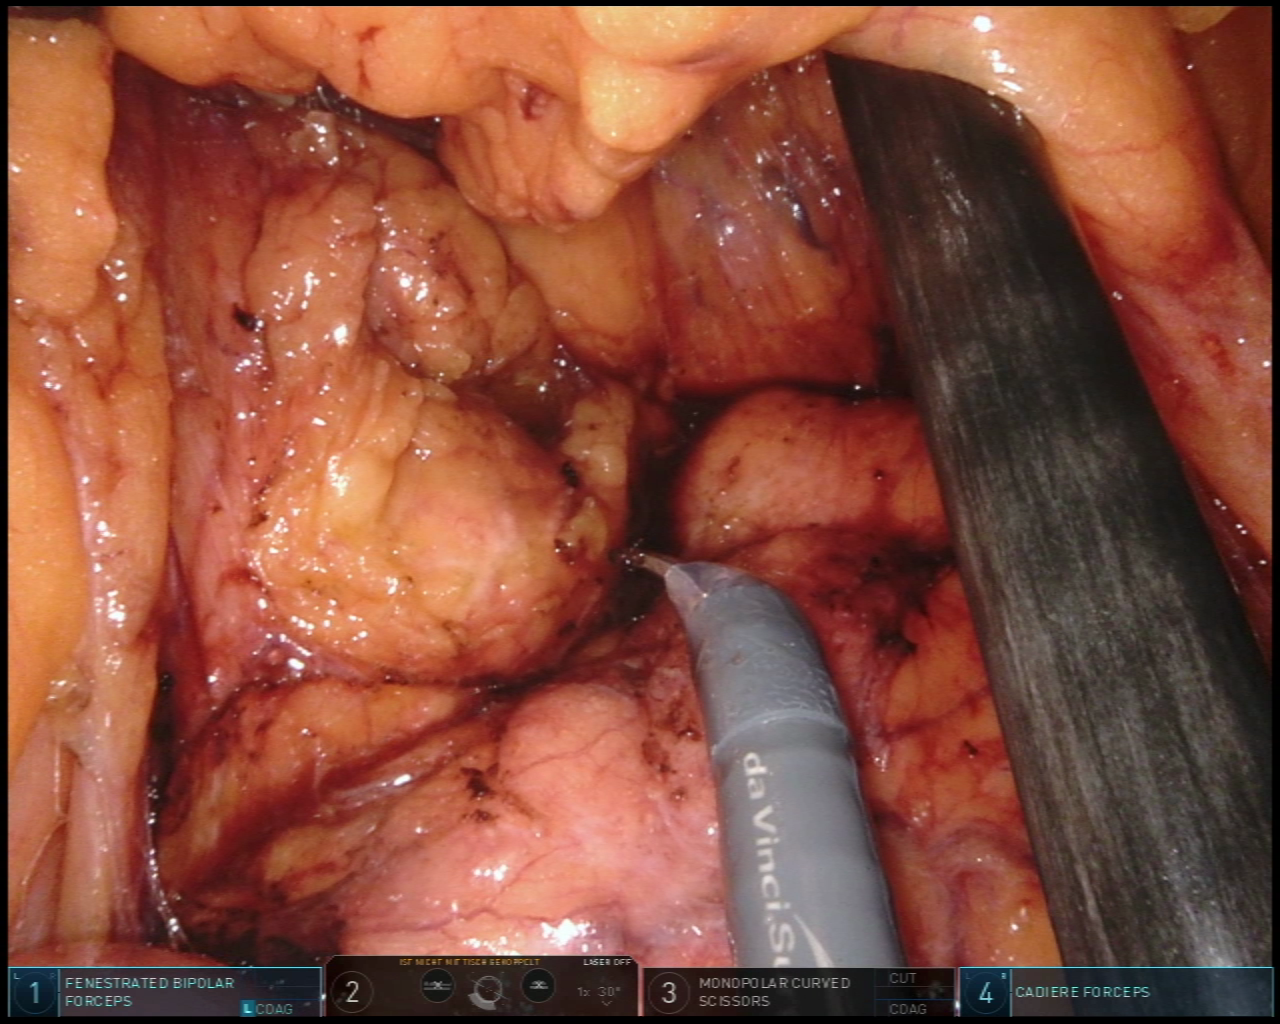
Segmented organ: pancreas
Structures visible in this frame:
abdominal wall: no
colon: no
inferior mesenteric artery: no
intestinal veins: no
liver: no
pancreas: yes
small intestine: yes
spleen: no
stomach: no
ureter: no
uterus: no
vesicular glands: no